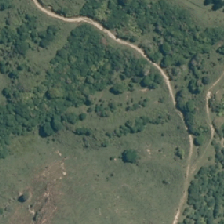
Land cover: broadleaved_indigenous_hardwood